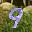
Label: 9